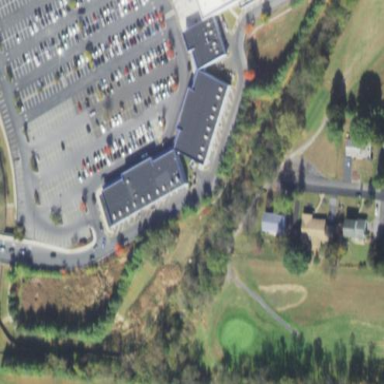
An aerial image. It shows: Retail building.